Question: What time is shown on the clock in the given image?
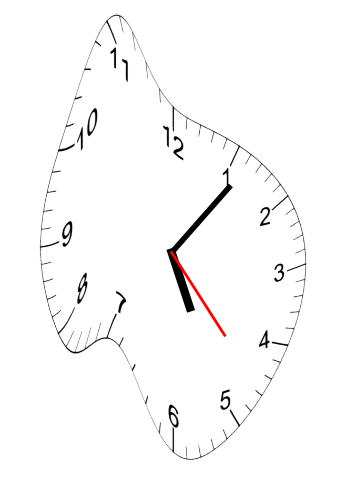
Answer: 05:06:23